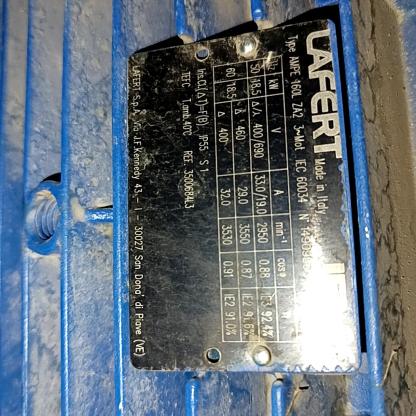
Klasa: tabliczka-znamionowa